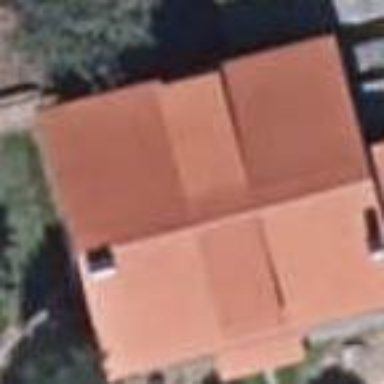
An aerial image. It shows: Simple house.